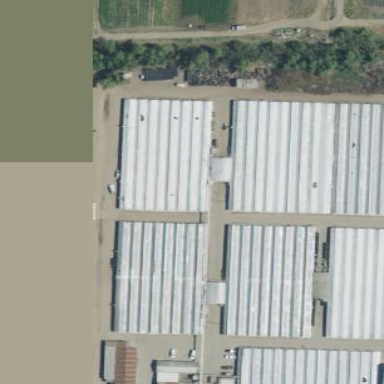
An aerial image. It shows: Greenhouse.